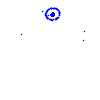
Particle: pion